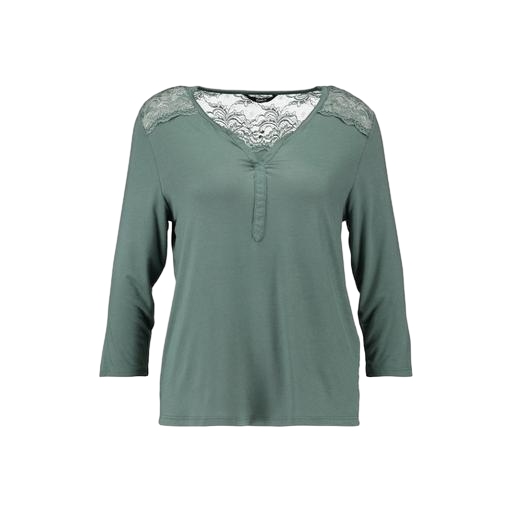
green three-quarter-sleeve top only macy, lace-yoke t-shirt, green lace-panel top, white background